Question: My application uses tcp to connect to my server and I am packet sniffing it to see how it works using wireshark, the first thing that crossed my mind is the packets that are coming to me in hex so manually looking and decoding is very hard.
So I tough was doing a parser where I do things like:
'''
<packet id="0x01" name="undefined">
<part name="userID" type="d"/>
</packet>
'''
Where d is for decimal and would get 4 bytes to it.
My goal is to make something like this:

And below it a listview with the packet name as root and the part names inside with their value.
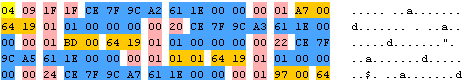
Answer: What you are looking for is the decoded packets, unfortunately from the perspective of TCP what you are looking at is already the decoded packet.
To get additional information you need a protocol dissector that operates on a higher level protocol. For off the shelf protocols such a dissector probably already exists, but if you rolled your own protocol you will also need to roll your own dissector. There is a <URL> for building a custom dissector for wireshark which should help you get started if you want to go this route.